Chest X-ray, AP view. Patient: 62 years old, sex M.
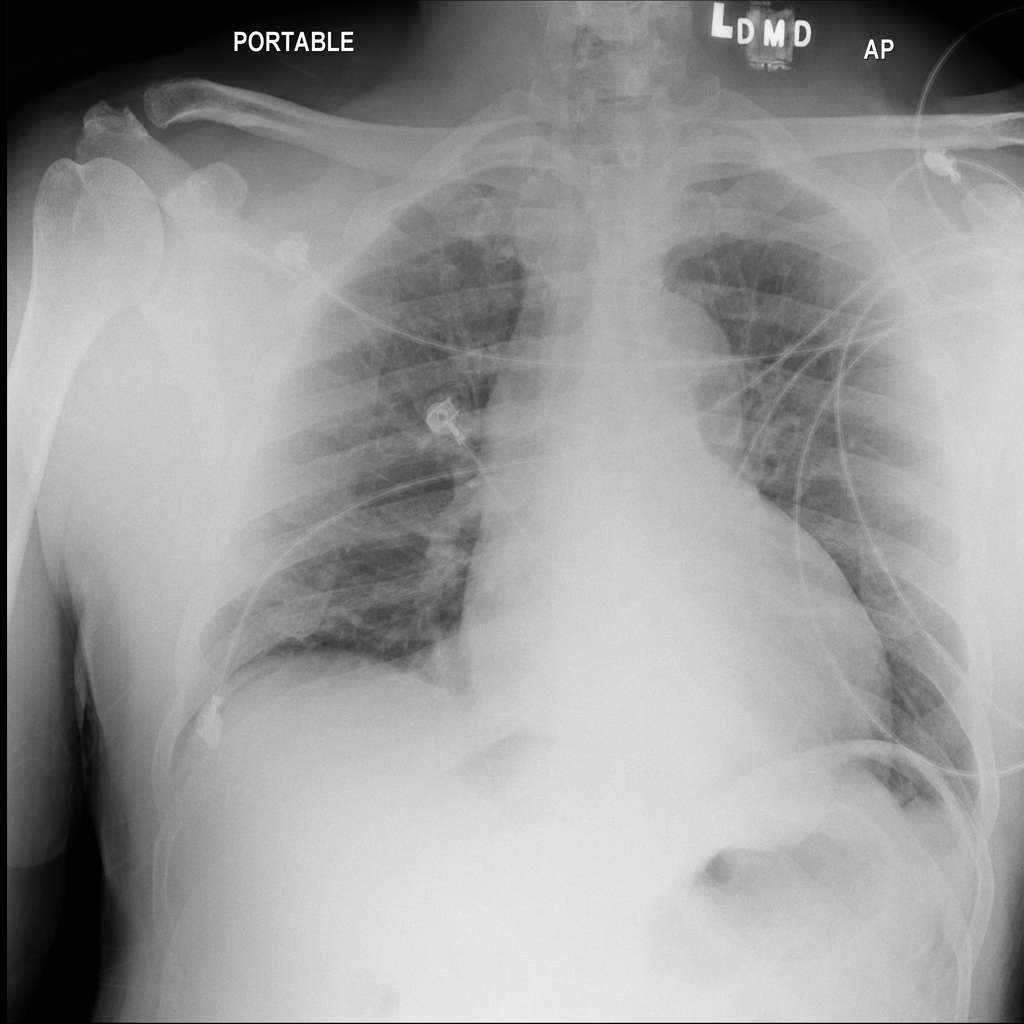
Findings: No Finding